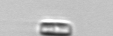
Label: pennate